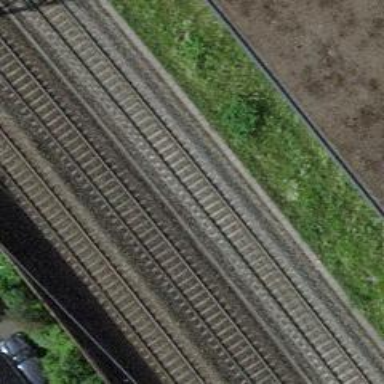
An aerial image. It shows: Single railway track with electrification through contact line.